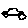
Label: car